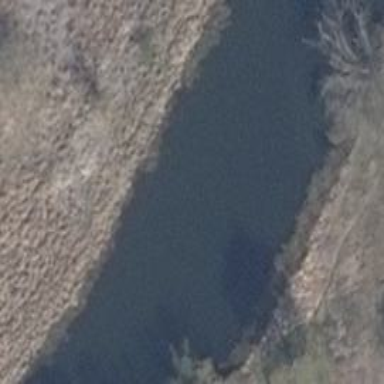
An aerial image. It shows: Canal.